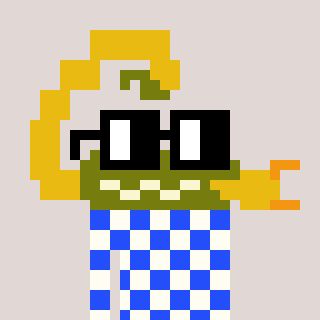
a pixel art character with square black glasses, a scorpion-shaped head and a grayscale-colored body on a warm background